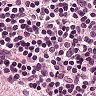
Metastatic tissue present: no